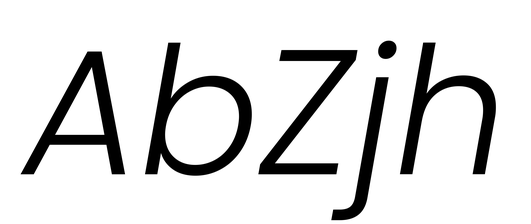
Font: Poppins-LightItalic